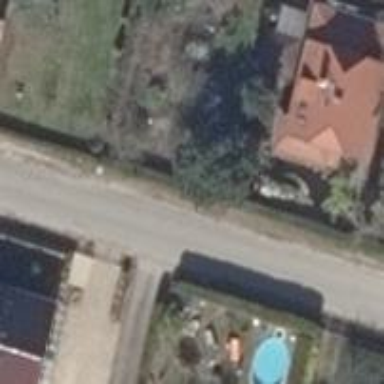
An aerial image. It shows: Driveway.